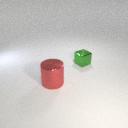
small green metal cube behind large red metal cylinder